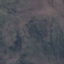
Land use / land cover: HerbaceousVegetation